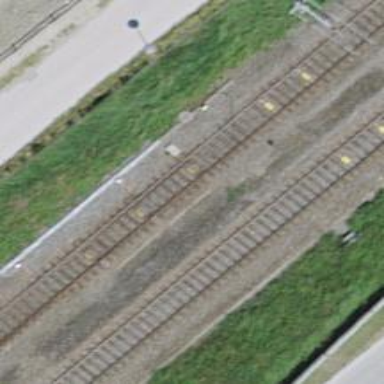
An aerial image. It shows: Railway switch.